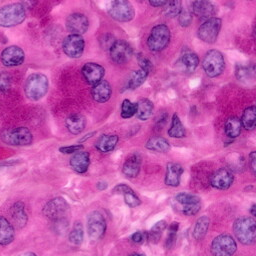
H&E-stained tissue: Pancreatic